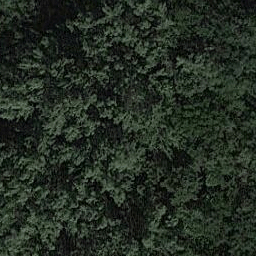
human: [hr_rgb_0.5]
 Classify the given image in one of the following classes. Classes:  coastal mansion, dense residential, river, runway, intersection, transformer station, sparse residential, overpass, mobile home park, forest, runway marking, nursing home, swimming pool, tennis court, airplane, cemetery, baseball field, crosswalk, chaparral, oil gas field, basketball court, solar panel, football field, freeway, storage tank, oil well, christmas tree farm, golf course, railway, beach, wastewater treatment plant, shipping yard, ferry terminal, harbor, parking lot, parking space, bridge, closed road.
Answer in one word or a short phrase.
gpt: forest